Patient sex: M
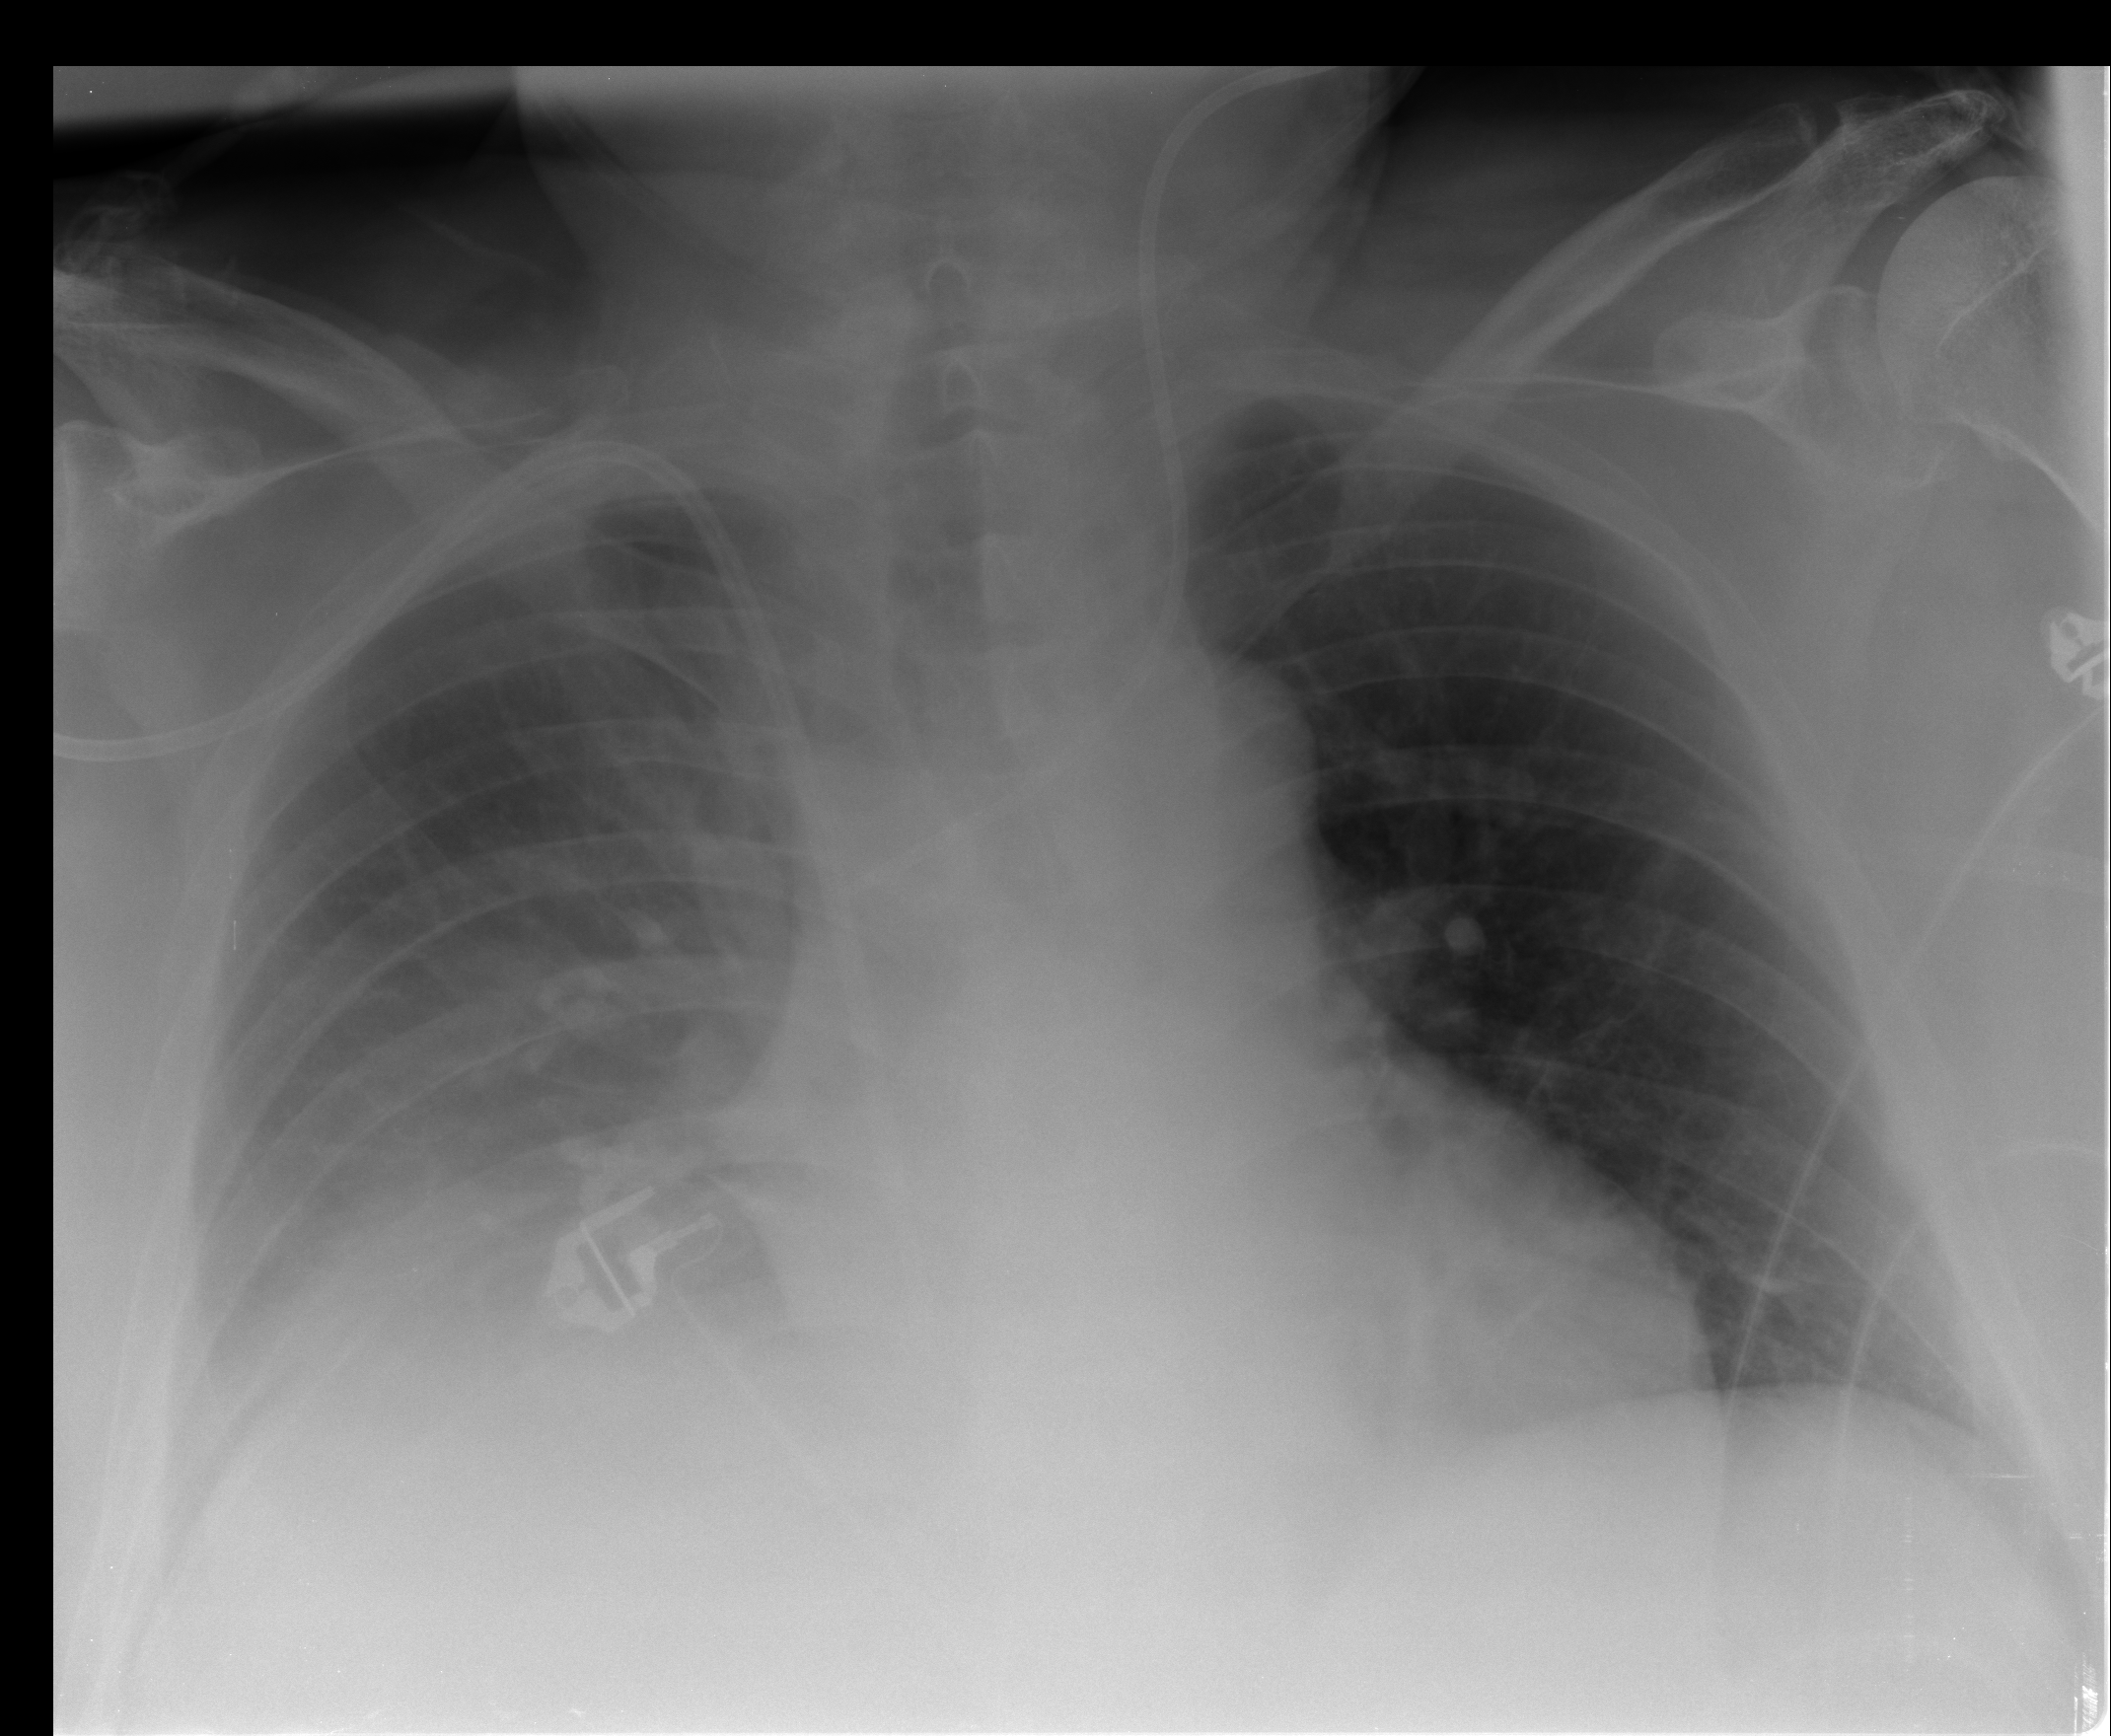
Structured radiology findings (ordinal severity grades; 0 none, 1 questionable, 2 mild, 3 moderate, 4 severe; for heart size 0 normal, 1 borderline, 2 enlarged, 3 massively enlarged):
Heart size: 2
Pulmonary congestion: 2
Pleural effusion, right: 3
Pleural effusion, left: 1
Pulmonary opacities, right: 2
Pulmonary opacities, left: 0
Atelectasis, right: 4
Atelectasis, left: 2